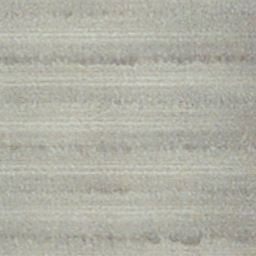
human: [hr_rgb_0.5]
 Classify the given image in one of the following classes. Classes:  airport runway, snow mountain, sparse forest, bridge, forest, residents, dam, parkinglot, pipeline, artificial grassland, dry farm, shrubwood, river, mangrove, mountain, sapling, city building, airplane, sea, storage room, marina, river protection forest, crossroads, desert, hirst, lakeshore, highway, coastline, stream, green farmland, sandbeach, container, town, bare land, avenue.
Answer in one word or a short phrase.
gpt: dry farm